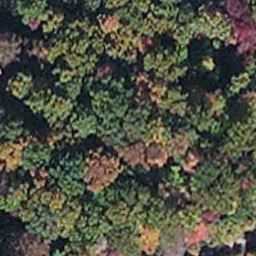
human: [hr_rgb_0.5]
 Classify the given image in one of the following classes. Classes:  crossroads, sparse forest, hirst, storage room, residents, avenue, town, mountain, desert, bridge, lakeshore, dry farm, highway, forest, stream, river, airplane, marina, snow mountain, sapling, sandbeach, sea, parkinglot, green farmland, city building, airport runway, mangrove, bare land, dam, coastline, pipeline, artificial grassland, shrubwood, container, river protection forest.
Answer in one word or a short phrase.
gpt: mangrove